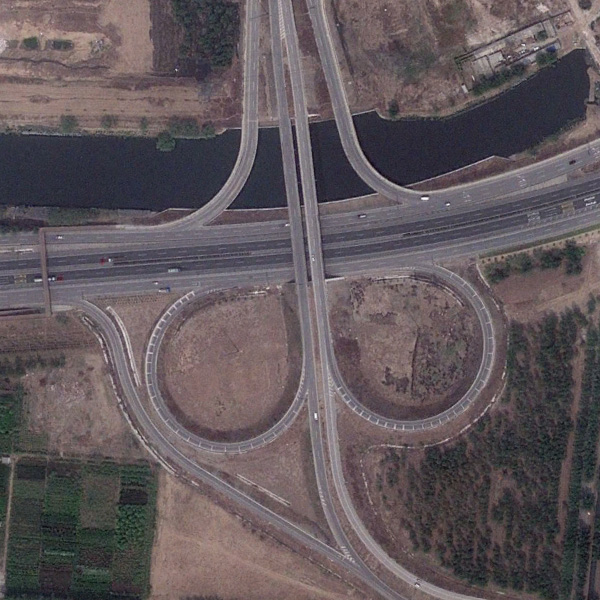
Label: Viaduct